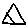
Label: triangle